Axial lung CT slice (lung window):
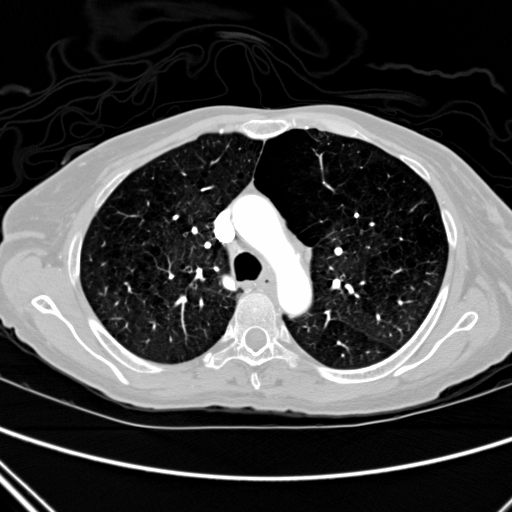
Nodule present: no